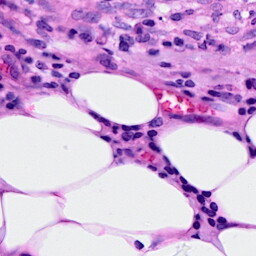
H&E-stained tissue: Breast